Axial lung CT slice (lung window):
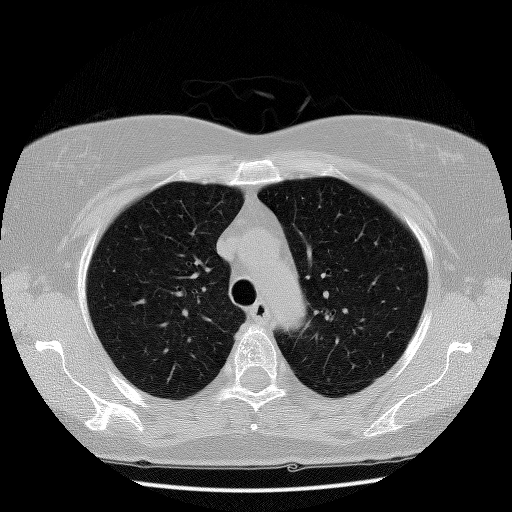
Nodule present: no